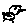
Label: bird